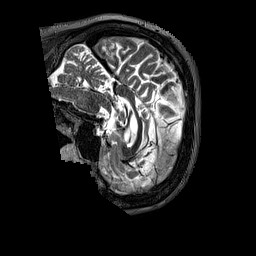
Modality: T2w
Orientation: sagittal
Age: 51
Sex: male
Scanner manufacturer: siemens
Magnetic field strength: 3 T
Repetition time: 3.2 s
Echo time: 0.567 s